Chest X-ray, AP view. Patient: 53 years old, sex M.
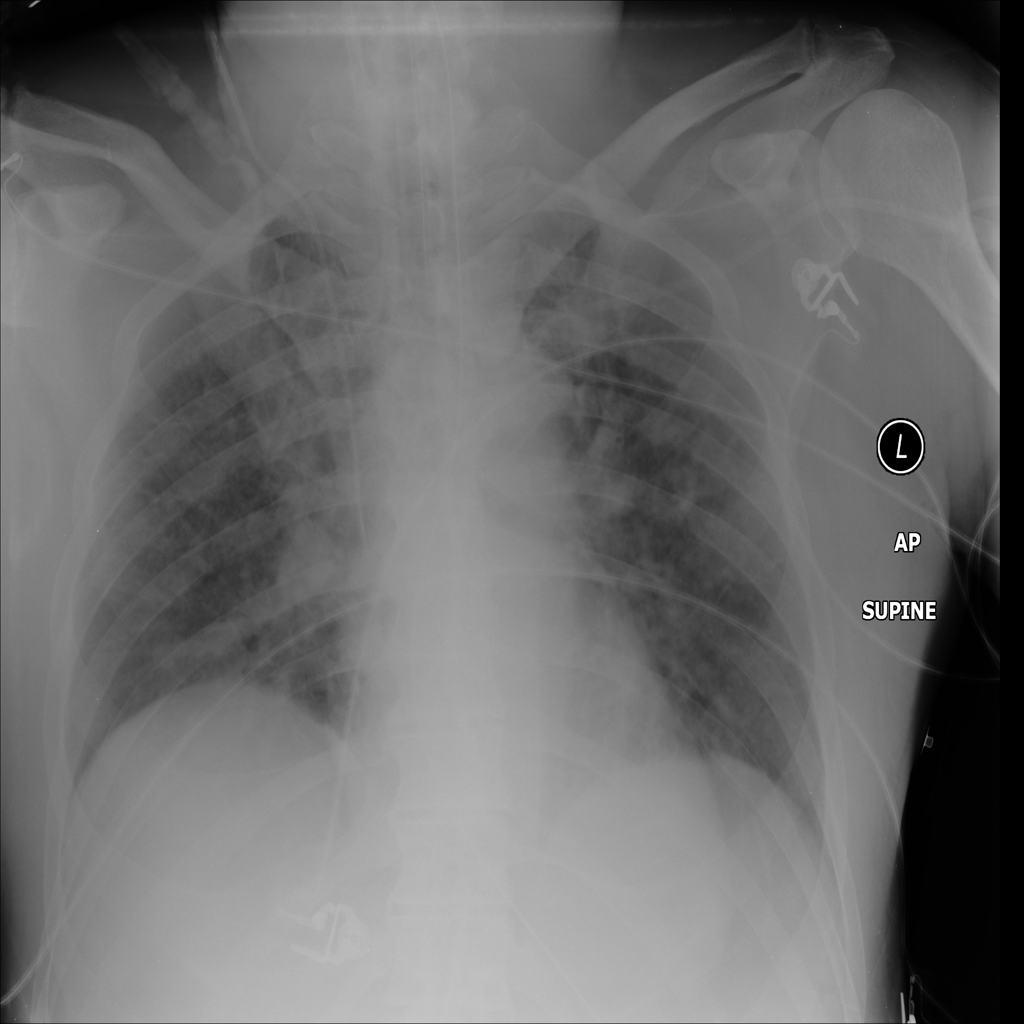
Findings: No Finding